Question: I have an application with two different types of users one as Teacher and the Second a normal user. if a normal member logs in, he will go to 'normal_memberActivity' and if he's a Teacher member, he'll go to 'Teacher_memberActivity'. How do I do this in loginActivity?
My Firebase structure:

this is database firebase rules
'''
{
"rules": {
".read": true,
".write":true}
}
'''
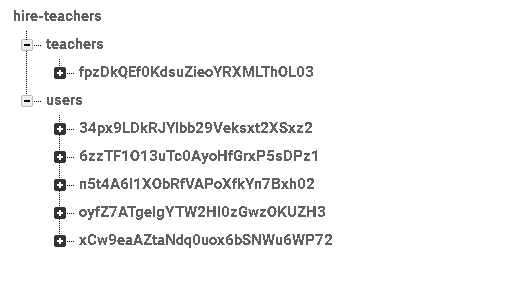
Answer: i have been solving this problem for a week. I'm sorry to say the solution proposed above is kinda misleading. Thus, i have a better solution for this, and its 101% workable !
<URL>
Then, i set seller's account as 1 and buyer's account as 2 inside the "type" child's value.
At that particular moment, i use the firebase real-time datasnapshot to pull the type value based on the current user's UID, then i verified whether is the value is equal to 1 or 2. Finally i able to start the activity based on the type of user.
Account Create code:
'''
private void registerUser() {
progressDialog = new ProgressDialog(this);
String email = editTextEmail.getText().toString().trim();
String password = editTextPassword.getText().toString().trim();
if (TextUtils.isEmpty(email)) {
Toast.makeText(this, "Please Enter Emailsss", Toast.LENGTH_SHORT).show();
return;
}
if (TextUtils.isEmpty(password)) {
Toast.makeText(this, "Please Enter Your PASSWORDS", Toast.LENGTH_SHORT).show();
return;
}
progressDialog.setMessage("Registering User Statement..");
progressDialog.show();
//Firebase authentication (account save)
firebaseAuth.createUserWithEmailAndPassword(email, password)
.addOnCompleteListener(this, new OnCompleteListener<AuthResult>() {
@Override
public void onComplete(@NonNull Task<AuthResult> task) {
if (task.isSuccessful()) {
//user already logged in
//start the activity
finish();
onAuthSuccess(task.getResult().getUser());
// startActivity(new Intent(getApplicationContext(), MainActivity.class));
} else {
Toast.makeText(signupActivity.this, "Could not registered , bullcraps", Toast.LENGTH_SHORT).show();
}
progressDialog.dismiss();
}
});
}
private void onAuthSuccess(FirebaseUser user) {
//String username = usernameFromEmail(user.getEmail());
// Write new user
writeNewUser(user.getUid(), toggle_val, user.getEmail());
// Go to MainActivity
startActivity(new Intent(signupActivity.this, MainActivity.class));
finish();
}
private void writeNewUser(String userId, int type, String email) {
User user = new User(Integer.toString(type), email);
if (type == 1){
mDatabase.child("users").child(userId).setValue(user);
}
else {
mDatabase.child("users").child(userId).setValue(user);
}
}
if (toggleBut.isChecked()){
toggle_val = 2;
//Toast.makeText(signupActivity.this, "You're Buyer", Toast.LENGTH_SHORT).show();
}
else{
toggle_val = 1;
//Toast.makeText(signupActivity.this, "You're Seller", Toast.LENGTH_SHORT).show();
}
'''
Sign in Account code:
'''
private void userLogin () {
String email = editTextEmail.getText().toString().trim();
String password = editTextPassword.getText().toString().trim();
if(TextUtils.isEmpty(email)){
Toast.makeText(this, "Please Enter Emailsss", Toast.LENGTH_SHORT).show();
return;
}
if(TextUtils.isEmpty(password)){
Toast.makeText(this, "Please Enter Your PASSWORDS", Toast.LENGTH_SHORT).show();
return;
}
progressDialog.setMessage("Login....");
progressDialog.show();
firebaseAuth.signInWithEmailAndPassword(email,password)
.addOnCompleteListener(this, new OnCompleteListener<AuthResult>() {
@Override
public void onComplete(@NonNull Task<AuthResult> task) {
progressDialog.dismiss();
if(task.isSuccessful()){
onAuthSuccess(task.getResult().getUser());
//Toast.makeText(signinActivity.this, "Successfully Signed In", Toast.LENGTH_SHORT).show();
}
else {
Toast.makeText(signinActivity.this, "Could not login, password or email wrong , bullcraps", Toast.LENGTH_SHORT).show();
}
}
});
}
private void onAuthSuccess(FirebaseUser user) {
//String username = usernameFromEmail(user.getEmail())
if (user != null) {
//Toast.makeText(signinActivity.this, user.getUid(), Toast.LENGTH_SHORT).show();
ref = FirebaseDatabase.getInstance().getReference().child("users").child(user.getUid()).child("type");
ref.addListenerForSingleValueEvent(new ValueEventListener() {
@Override
public void onDataChange(DataSnapshot dataSnapshot) {
String value = dataSnapshot.getValue(String.class);
//for(DataSnapshot snapshot : dataSnapshot.getChildren()){
// Toast.makeText(signinActivity.this, value, Toast.LENGTH_SHORT).show();
if(Integer.parseInt(value) == 1) {
//String jason = (String) snapshot.getValue();
//Toast.makeText(signinActivity.this, jason, Toast.LENGTH_SHORT).show();
startActivity(new Intent(signinActivity.this, MainActivity.class));
Toast.makeText(signinActivity.this, "You're Logged in as Seller", Toast.LENGTH_SHORT).show();
finish();
} else {
startActivity(new Intent(signinActivity.this, BuyerActivity.class));
Toast.makeText(signinActivity.this, "You're Logged in as Buyer", Toast.LENGTH_SHORT).show();
finish();
}
}
@Override
public void onCancelled(DatabaseError databaseError) {
}
});
}
}
'''